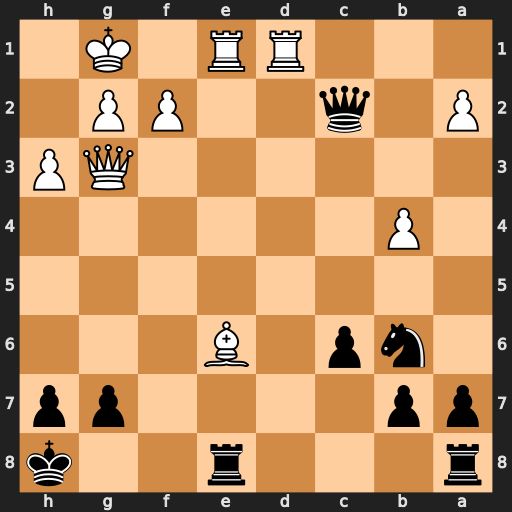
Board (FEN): r3r2k/pp4pp/1np1B3/8/1P6/6QP/P1q2PP1/3RR1K1
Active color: b
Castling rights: -
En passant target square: -
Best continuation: Rxe6 Rxe6 Qxd1+